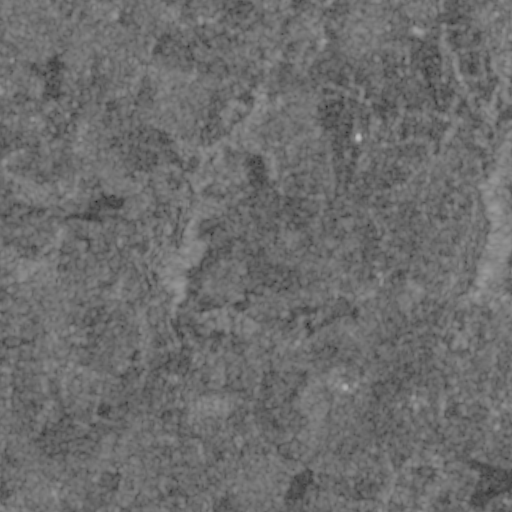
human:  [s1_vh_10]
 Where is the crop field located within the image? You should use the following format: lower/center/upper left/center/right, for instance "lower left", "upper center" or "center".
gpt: The crop field is located in the center of the image.
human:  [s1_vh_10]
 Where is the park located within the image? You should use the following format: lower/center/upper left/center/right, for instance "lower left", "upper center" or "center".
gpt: The park is located in the lower right of the image.
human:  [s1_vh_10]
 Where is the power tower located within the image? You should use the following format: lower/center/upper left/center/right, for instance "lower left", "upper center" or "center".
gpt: The power tower is located in the upper center of the image.
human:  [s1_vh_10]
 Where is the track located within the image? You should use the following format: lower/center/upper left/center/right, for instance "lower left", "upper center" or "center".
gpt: The track is located in the lower left of the image.
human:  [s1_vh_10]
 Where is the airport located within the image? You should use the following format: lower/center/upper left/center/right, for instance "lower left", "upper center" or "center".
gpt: There is no airport in the image.

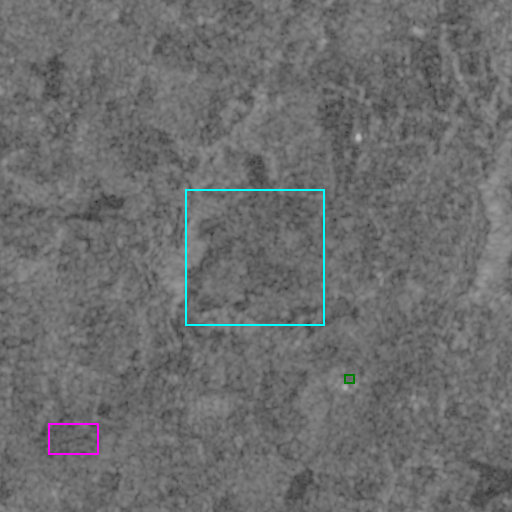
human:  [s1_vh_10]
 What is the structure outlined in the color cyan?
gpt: The structure outlined in cyan is a crop field.
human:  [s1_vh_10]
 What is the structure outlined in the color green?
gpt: The structure outlined in green is a park.
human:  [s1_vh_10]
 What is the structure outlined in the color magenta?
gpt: The structure outlined in magenta is a track.
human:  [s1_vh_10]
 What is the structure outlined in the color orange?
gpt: There is no orange outline.